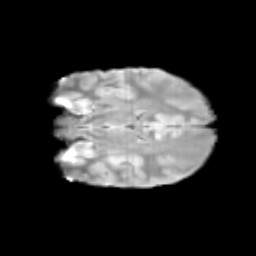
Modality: T2w
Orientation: coronal
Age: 10
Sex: female
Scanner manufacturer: siemens
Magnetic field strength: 3 T
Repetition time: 3.8 s
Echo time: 0.07 s